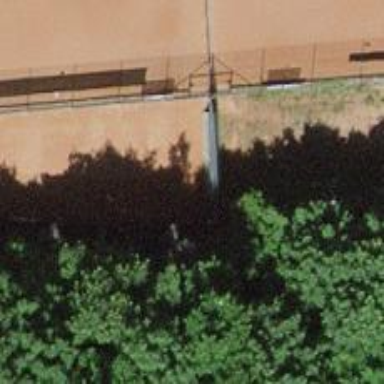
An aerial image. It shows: Asphalt track with grade1 surface. It is primarily used for forestry vehicles.